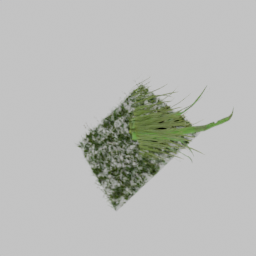
Label: nature